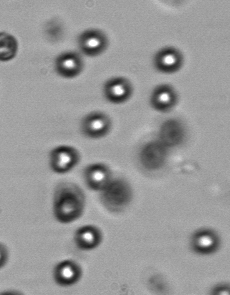
Label: Phaeocystis